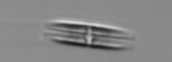
Label: pennate